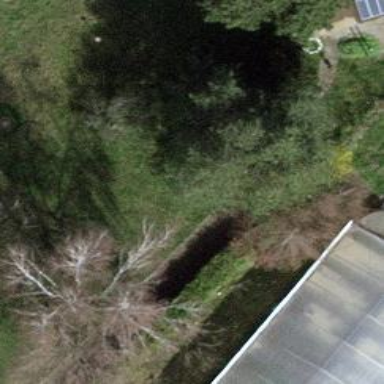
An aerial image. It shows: Evergreen needle-leaved tree.